Field crop: maize
Growth stage: 2
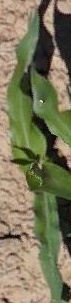
Species: maize